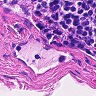
Metastatic tissue present: no